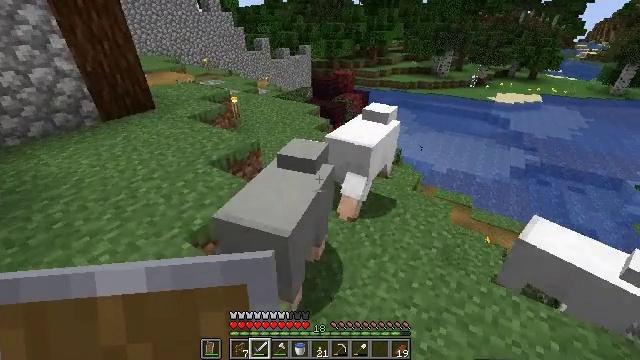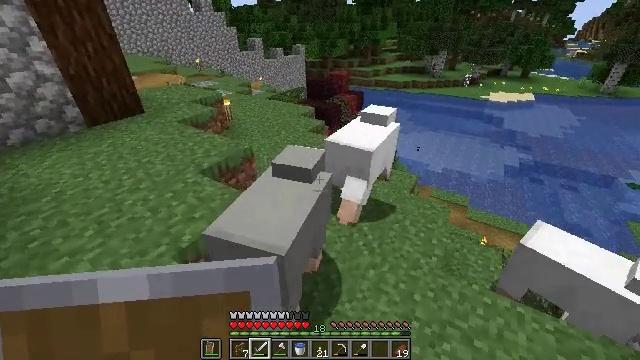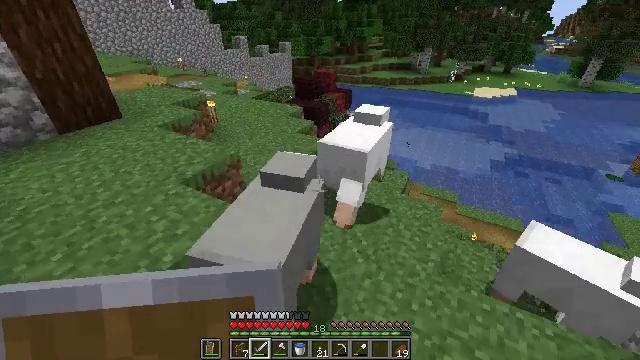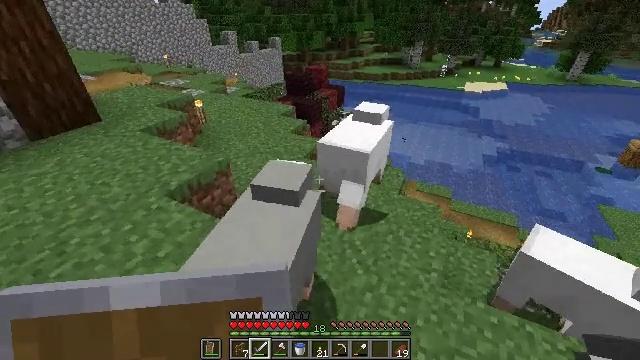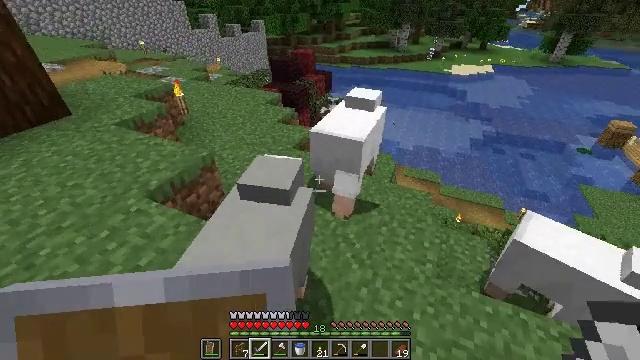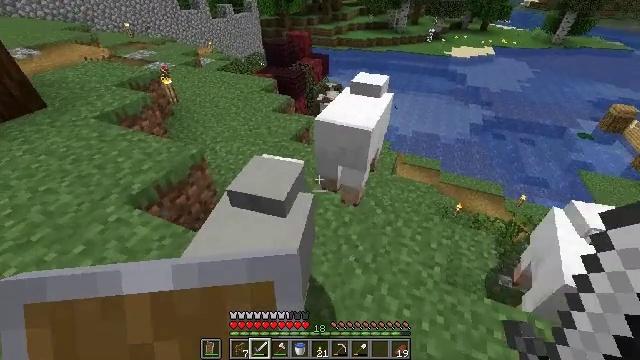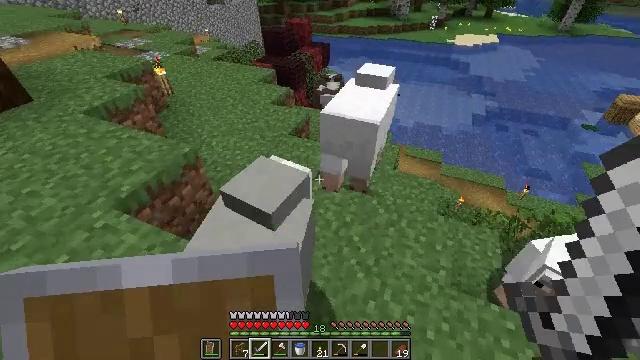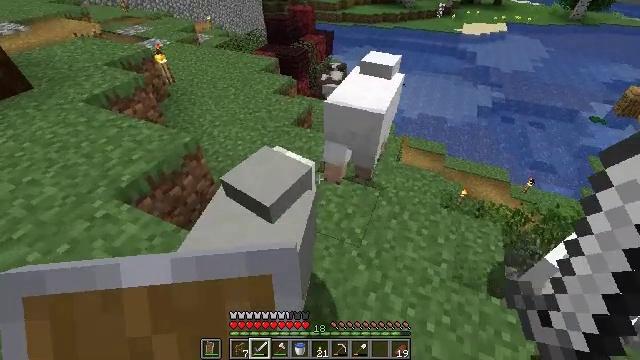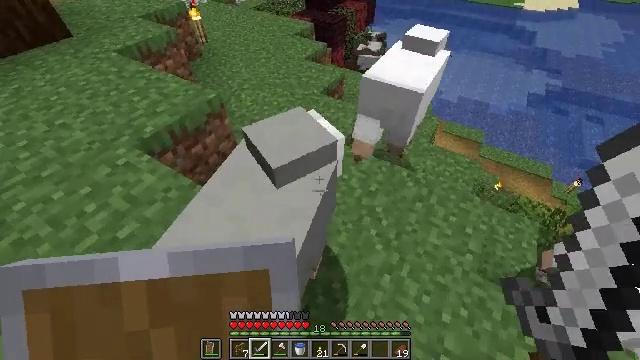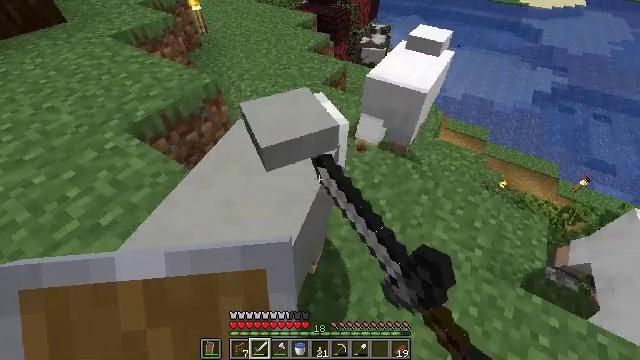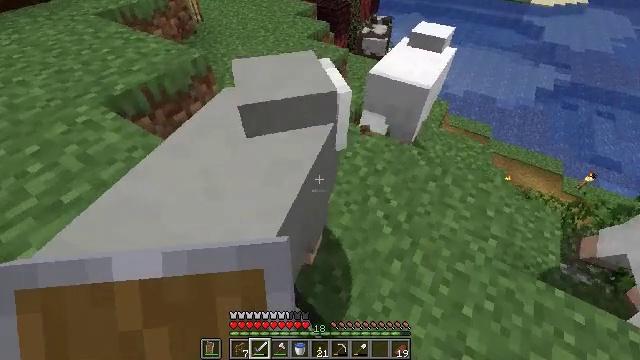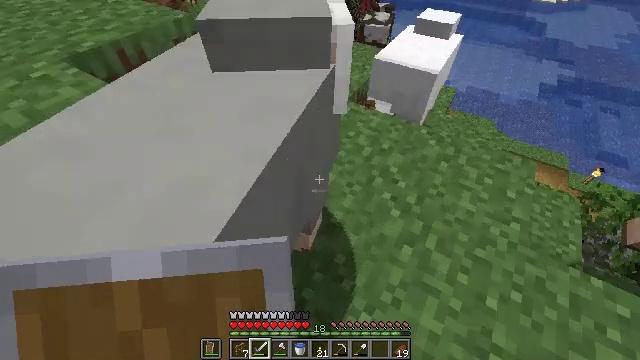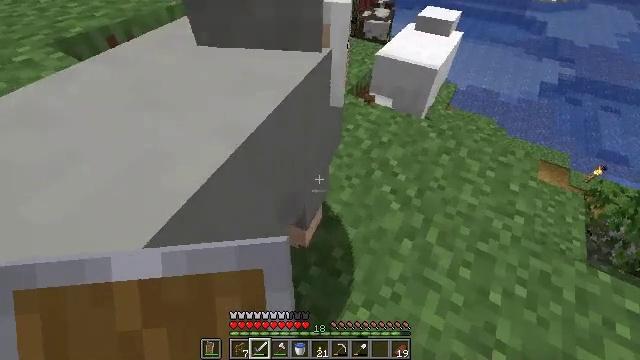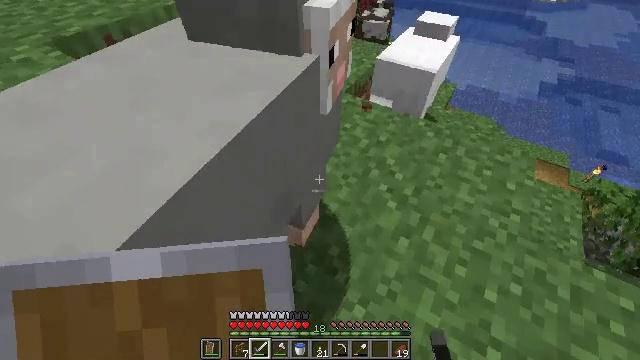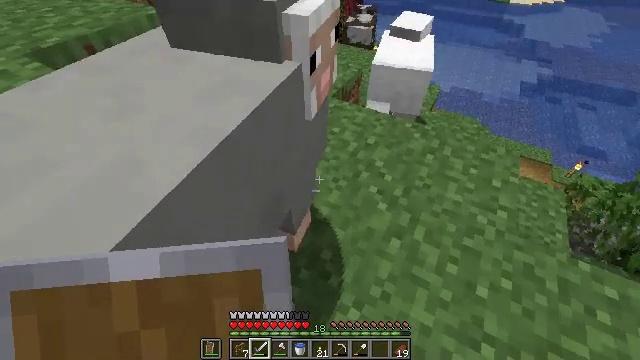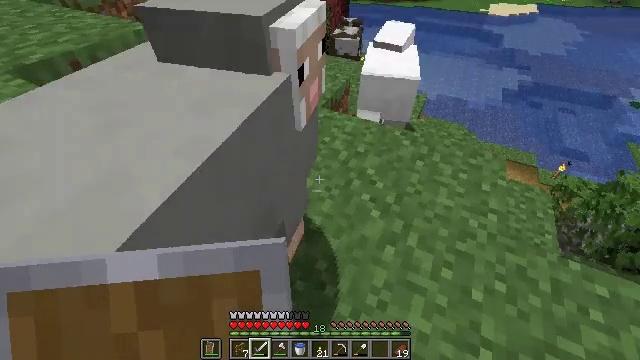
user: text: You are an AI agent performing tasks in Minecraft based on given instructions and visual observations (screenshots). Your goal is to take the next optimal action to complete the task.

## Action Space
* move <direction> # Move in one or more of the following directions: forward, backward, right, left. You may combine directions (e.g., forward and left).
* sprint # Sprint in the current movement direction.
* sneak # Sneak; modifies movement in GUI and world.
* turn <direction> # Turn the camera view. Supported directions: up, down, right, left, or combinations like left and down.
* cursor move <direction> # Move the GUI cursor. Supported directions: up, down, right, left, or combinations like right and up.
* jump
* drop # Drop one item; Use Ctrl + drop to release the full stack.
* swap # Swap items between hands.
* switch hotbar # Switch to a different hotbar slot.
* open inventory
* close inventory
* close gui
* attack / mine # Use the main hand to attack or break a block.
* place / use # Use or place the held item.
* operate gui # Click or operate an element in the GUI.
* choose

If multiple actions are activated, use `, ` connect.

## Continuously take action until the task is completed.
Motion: motion action
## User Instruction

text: Hunt animals.
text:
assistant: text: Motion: move forward, turn right
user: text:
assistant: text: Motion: move forward, turn right
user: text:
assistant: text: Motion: move forward, turn right
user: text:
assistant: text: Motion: move forward, turn right and down
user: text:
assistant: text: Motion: move forward, turn down
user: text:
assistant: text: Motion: turn down
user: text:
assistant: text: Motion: turn down
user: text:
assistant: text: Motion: turn left and down, attack / mine
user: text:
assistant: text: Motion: attack / mine
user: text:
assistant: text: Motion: attack / mine
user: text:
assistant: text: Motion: attack / mine
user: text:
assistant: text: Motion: no_op
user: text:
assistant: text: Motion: no_op
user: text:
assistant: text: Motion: turn right and up
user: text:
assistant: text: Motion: turn right and up
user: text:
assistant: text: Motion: no_op
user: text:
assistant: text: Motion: turn right and up
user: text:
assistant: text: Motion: move forward, turn up
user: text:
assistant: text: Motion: move forward, turn left and up
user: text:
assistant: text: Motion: move forward, turn left and up
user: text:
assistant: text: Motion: move forward, turn left and up
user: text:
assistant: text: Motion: move forward, turn left and up
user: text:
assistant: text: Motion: turn left
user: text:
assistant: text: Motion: attack / mine
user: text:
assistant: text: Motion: attack / mine
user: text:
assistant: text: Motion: attack / mine
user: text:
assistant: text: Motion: turn left and down
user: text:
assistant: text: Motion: turn left and down
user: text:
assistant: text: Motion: turn left and down
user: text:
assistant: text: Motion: turn left and up